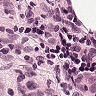
Metastatic tissue present: no